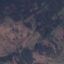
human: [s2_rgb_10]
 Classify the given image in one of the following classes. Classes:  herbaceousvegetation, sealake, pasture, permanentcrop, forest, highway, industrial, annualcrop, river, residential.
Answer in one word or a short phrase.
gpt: HerbaceousVegetation